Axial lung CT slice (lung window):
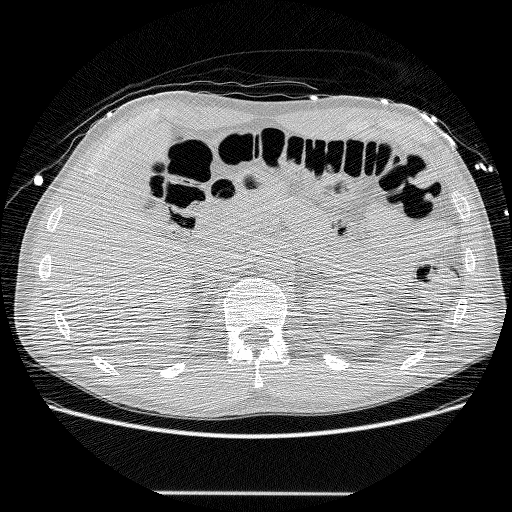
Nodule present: no